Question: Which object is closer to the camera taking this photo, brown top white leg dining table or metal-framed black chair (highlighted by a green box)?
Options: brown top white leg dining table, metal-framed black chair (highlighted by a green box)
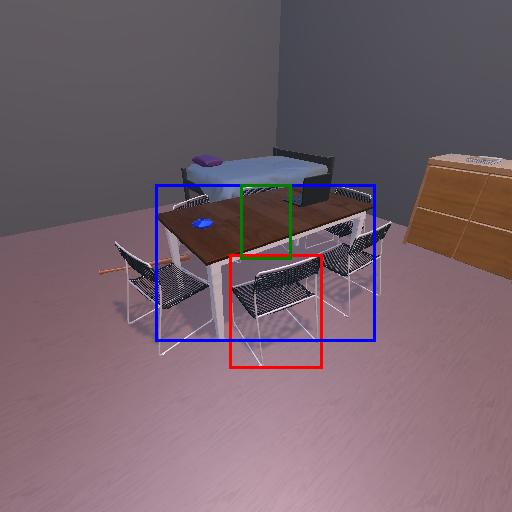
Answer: brown top white leg dining table